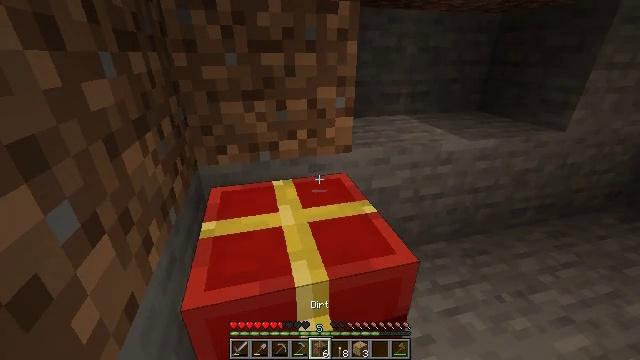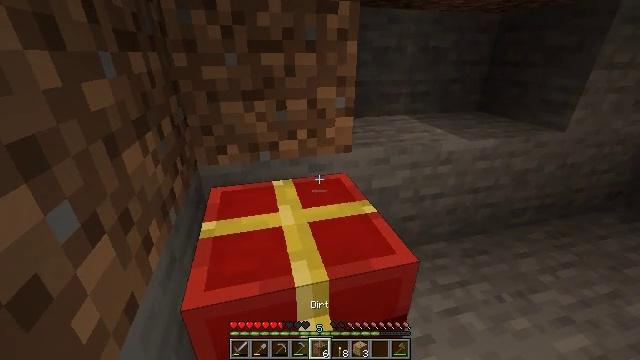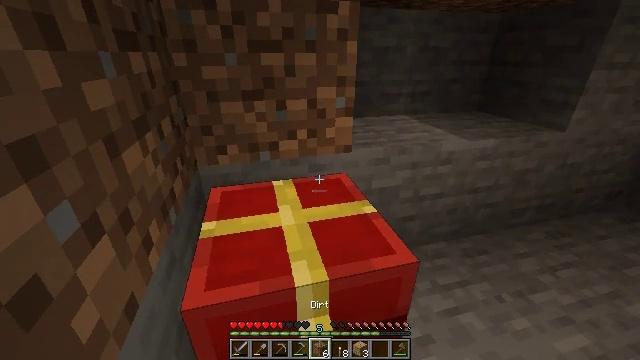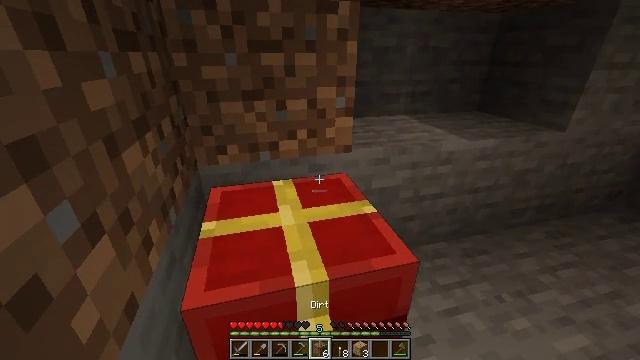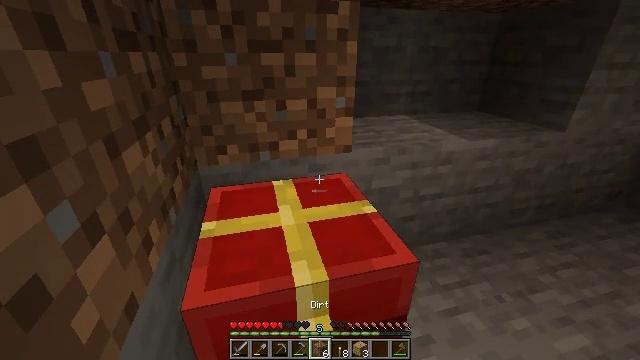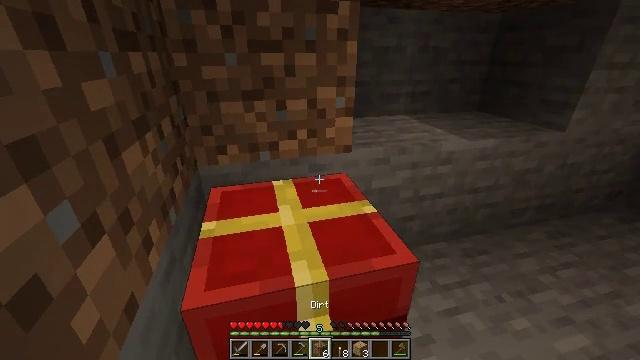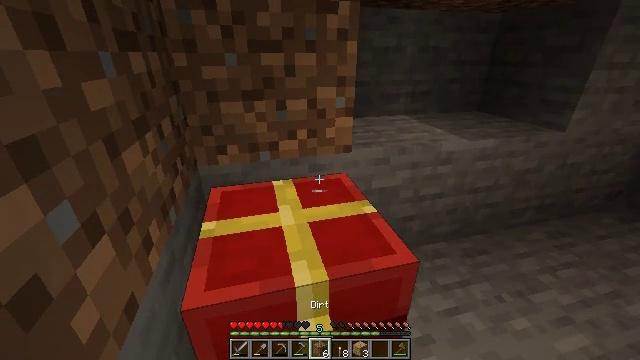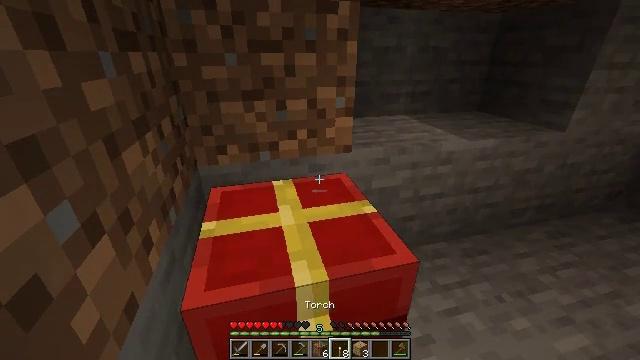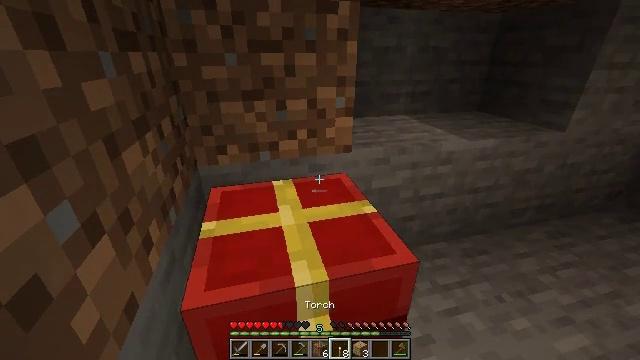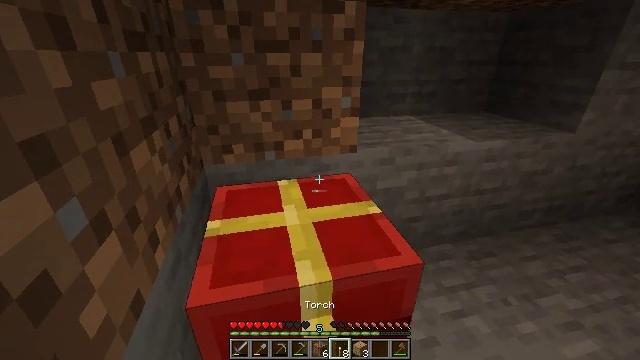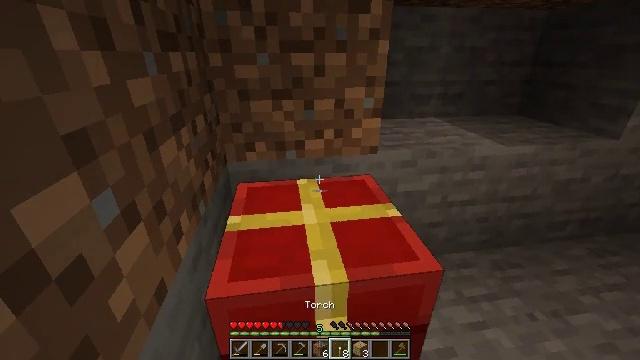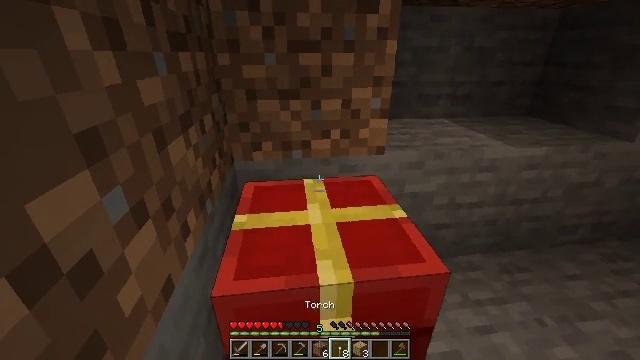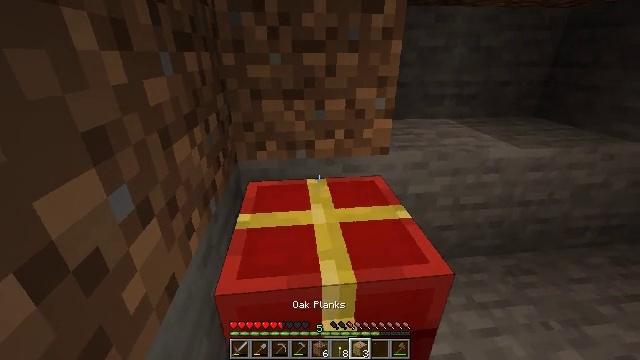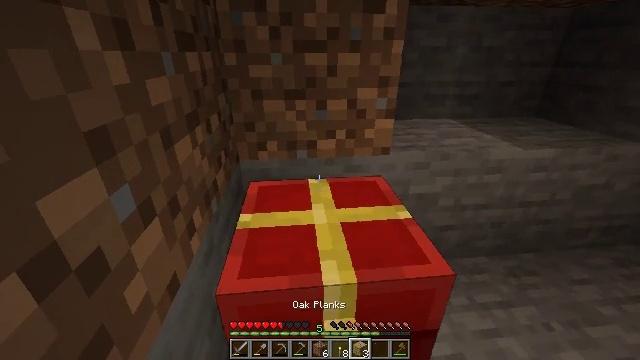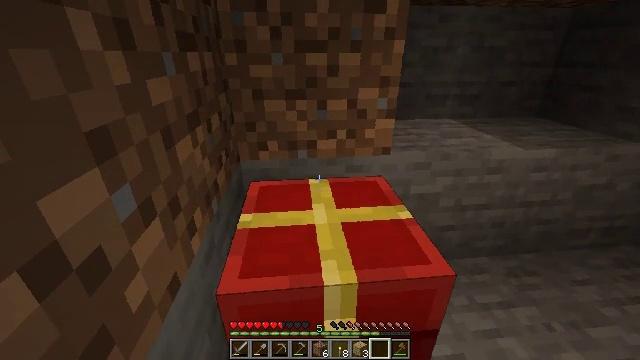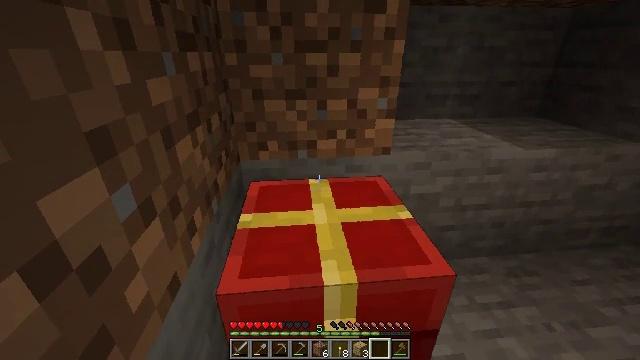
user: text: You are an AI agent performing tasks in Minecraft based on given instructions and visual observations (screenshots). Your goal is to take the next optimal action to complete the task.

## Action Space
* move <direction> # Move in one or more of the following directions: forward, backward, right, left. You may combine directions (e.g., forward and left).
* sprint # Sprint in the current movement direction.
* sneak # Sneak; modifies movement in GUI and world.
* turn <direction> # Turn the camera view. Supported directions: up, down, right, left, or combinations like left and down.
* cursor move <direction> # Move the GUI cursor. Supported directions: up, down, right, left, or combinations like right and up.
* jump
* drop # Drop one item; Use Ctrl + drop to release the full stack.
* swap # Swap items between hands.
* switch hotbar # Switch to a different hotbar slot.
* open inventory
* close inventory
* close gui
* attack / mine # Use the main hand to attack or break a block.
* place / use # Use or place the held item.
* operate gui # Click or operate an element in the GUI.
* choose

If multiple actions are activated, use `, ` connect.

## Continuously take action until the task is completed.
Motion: motion action
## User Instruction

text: Attack the chest to pick it up.
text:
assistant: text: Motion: no_op
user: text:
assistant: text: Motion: no_op
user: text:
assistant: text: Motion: no_op
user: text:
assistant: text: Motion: no_op
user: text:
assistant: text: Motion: no_op
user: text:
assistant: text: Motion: no_op
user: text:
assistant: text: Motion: no_op
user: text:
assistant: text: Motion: no_op
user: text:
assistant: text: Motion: turn left
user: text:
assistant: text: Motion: turn left
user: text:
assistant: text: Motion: turn left
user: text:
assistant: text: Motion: no_op
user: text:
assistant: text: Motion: no_op
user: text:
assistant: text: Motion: no_op
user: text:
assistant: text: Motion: no_op
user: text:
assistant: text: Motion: no_op
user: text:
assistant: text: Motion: no_op
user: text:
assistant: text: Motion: no_op
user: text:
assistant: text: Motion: no_op
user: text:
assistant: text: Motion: no_op
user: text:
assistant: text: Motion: no_op
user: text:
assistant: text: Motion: no_op
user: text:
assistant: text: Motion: no_op
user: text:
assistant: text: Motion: turn down
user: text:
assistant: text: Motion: turn down
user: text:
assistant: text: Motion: turn down
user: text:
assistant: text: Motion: attack / mine
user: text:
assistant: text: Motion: attack / mine
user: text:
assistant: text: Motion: attack / mine
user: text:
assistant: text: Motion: attack / mine